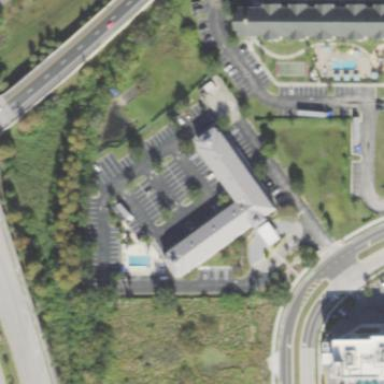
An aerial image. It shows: Motel building.